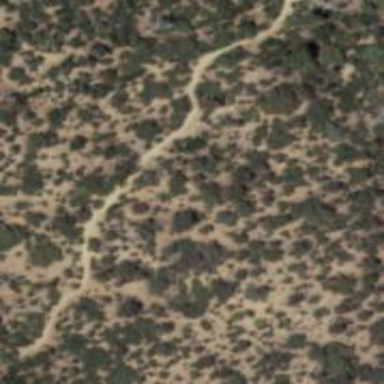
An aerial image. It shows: Path with excellent trail visibility.